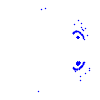
Particle: electron